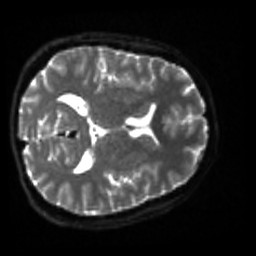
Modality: sbref
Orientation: axial
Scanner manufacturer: siemens
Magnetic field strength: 3 T
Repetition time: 4 s
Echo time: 0.0594 s